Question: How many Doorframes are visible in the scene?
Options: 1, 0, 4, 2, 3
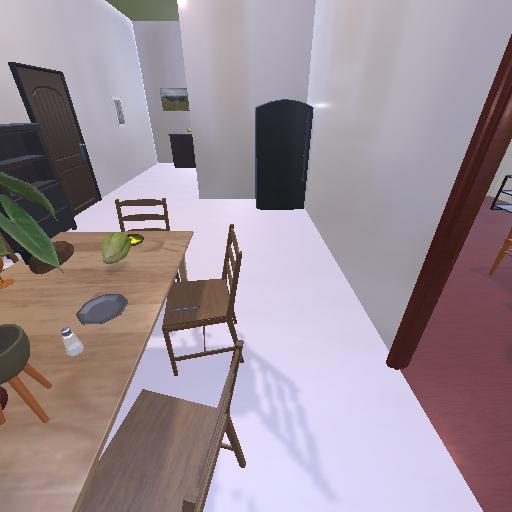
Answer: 1